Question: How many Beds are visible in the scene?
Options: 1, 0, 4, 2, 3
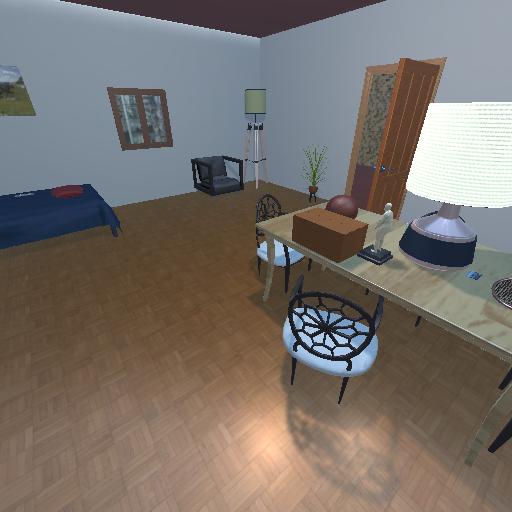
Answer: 1